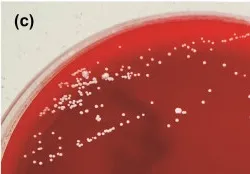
Wrinkled, dry, and ,white colonies of different sizes were observed by culture on the blood agar plate.
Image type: medical_photograph (other_medical_photograph)